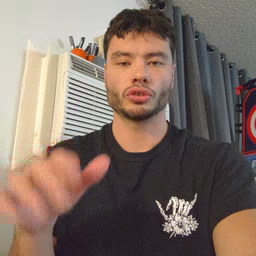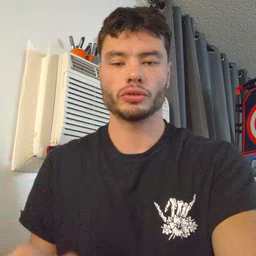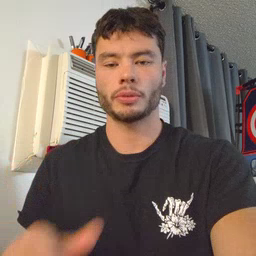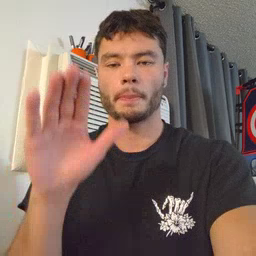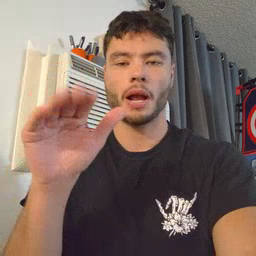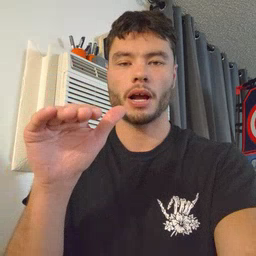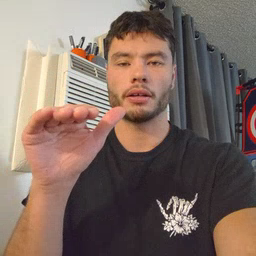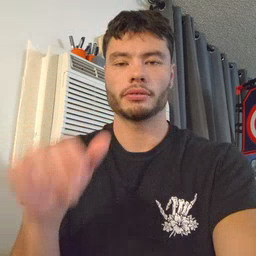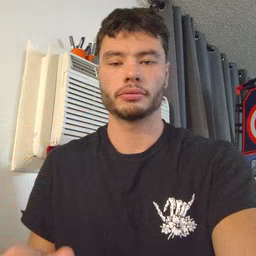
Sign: bye